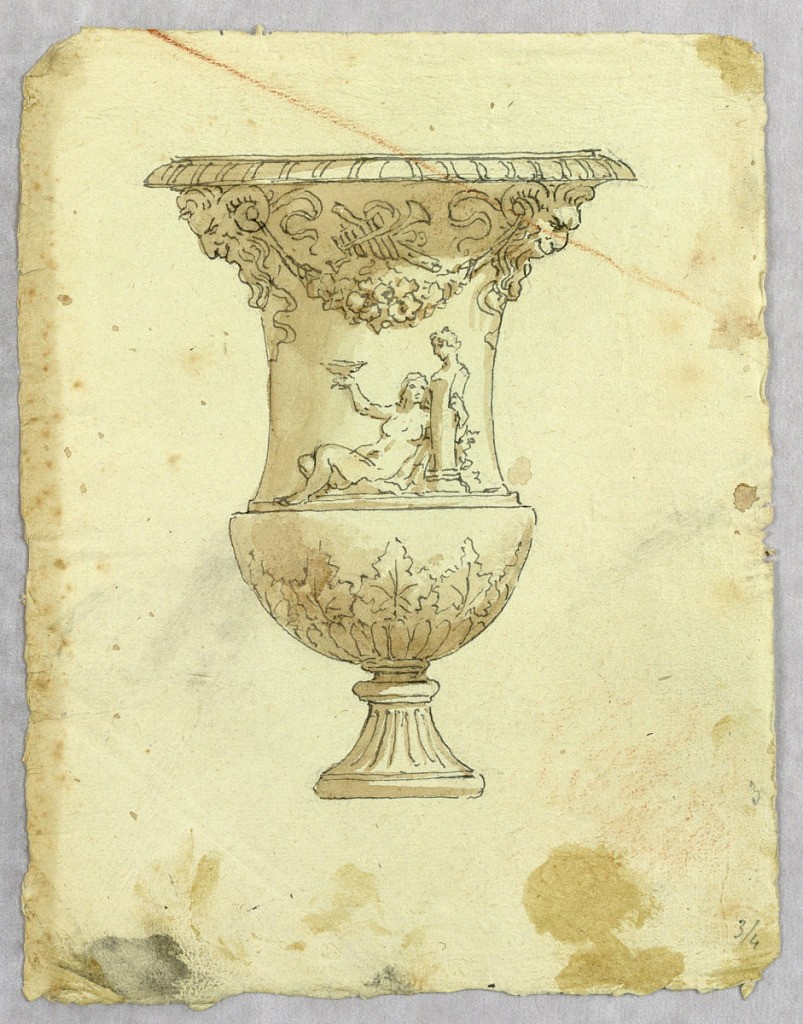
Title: Project for a Vase
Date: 1820–1835
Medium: Graphite, pen and black ink, brush and gray wash on paper
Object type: Drawing
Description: Elevation of a footed urn decorated with acanthus leaves, masks, swags and classica